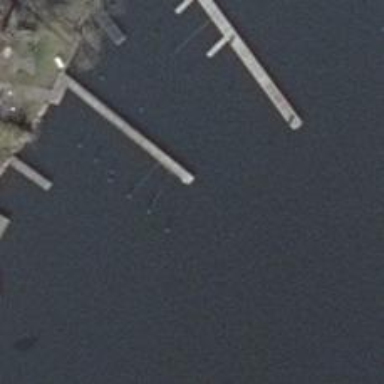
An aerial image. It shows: Man-made pier.